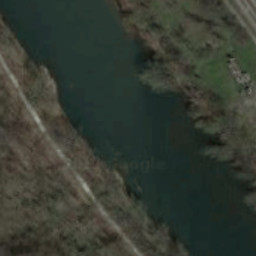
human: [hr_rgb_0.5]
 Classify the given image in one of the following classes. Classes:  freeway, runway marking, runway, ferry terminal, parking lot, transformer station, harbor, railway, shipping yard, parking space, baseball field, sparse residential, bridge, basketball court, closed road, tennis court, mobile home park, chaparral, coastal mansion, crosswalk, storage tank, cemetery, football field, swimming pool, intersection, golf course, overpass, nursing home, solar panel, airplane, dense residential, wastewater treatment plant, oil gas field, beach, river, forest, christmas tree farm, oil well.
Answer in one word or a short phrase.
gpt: river